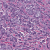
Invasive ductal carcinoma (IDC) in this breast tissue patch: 1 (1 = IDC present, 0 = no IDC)